Question: I am fetching JSON from URL using AsycTask, parsing it and displaying the data onto the listView. I also click the refresh button to once again fetch the JSON from URL for some updating. When i click the refresh button the following takes place;
1) adapter.clear() : clearing the listView's adapter to populate the new data.
2) Fetch JSON from url, parse and display the newly fetched data onto the listView.
3) Meanwhile when fetching the data, I show a progress dialog.
But when i click on the refresh button, the main UI thread freezes during the execution of AsynTask. I mean the refresh button looks pressed until the AsynTask finishes the job as shown below.

Here is my code:
'''
public class AndroidJSONParsingActivity extends SherlockActivity {
// JSON Node names
ArrayList<HashMap<String, String>> placeList = new ArrayList<HashMap<String, String>>();
private static final String TAG_PLACES = "places";
private static final String TAG_PLACE_NAME = "name";
private static final String TAG_PLACE_CATEGORY = "category";
private static final String TAG_PLACE_DISTANCE = "distance";
private static final String TAG_TRAVEL_TIME = "travel_time";
ListAdapter adapter;
public static Context con;
JSONArray places = null;
ListView list;
@Override
public void onCreate(Bundle savedInstanceState) {
super.onCreate(savedInstanceState);
setContentView(R.layout.main);
con = this;
list = (ListView) findViewById(R.id.listView1);
parseJSON();
}
@Override
public boolean onCreateOptionsMenu(Menu menu) {
MenuInflater inflater = getSupportMenuInflater();
inflater.inflate(R.menu.activity_main, menu);
MenuItem menu_item1 = menu.findItem(R.id.menu_item1);
menu_item1.setOnMenuItemClickListener(new OnMenuItemClickListener() {
@Override
public boolean onMenuItemClick(MenuItem item) {
Toast.makeText(getApplicationContext(), "refresh",
Toast.LENGTH_LONG).show();
placeList.clear();
parseJSON();
return false;
}
});
return true;
}
public void parseJSON() {
try {
placeList = new JSONParsingTask().execute().get();
} catch (InterruptedException e) {
// TODO Auto-generated catch block
e.printStackTrace();
} catch (ExecutionException e) {
// TODO Auto-generated catch block
e.printStackTrace();
}
adapter = new SimpleAdapter(this, placeList, R.layout.list_item,
new String[] { TAG_PLACE_NAME, TAG_PLACE_CATEGORY,
TAG_PLACE_DISTANCE, TAG_TRAVEL_TIME }, new int[] {
R.id.name, R.id.category, R.id.distance,
R.id.travel_time });
list.setAdapter(adapter);
list.setOnItemClickListener(new OnItemClickListener() {
@Override
public void onItemClick(AdapterView<?> parent, View view,
int position, long id) {
String name = ((TextView) view.findViewById(R.id.name))
.getText().toString();
String category = ((TextView) view.findViewById(R.id.category))
.getText().toString();
String distance = ((TextView) view.findViewById(R.id.distance))
.getText().toString();
String travel_time = ((TextView) view
.findViewById(R.id.travel_time)).getText().toString();
Intent in = new Intent(getApplicationContext(),
SingleMenuItemActivity.class);
in.putExtra(TAG_PLACE_NAME, name);
in.putExtra(TAG_PLACE_CATEGORY, category);
in.putExtra(TAG_PLACE_DISTANCE, distance);
in.putExtra(TAG_TRAVEL_TIME, travel_time);
startActivity(in);
}
});
}
}
class JSONParsingTask extends
AsyncTask<Void, Void, ArrayList<HashMap<String, String>>> {
public Boolean flag = false;
private static String url = "http://some - url";
// JSON Node names
private static final String TAG_PLACES = "places";
private static final String TAG_PLACE_NAME = "name";
private static final String TAG_PLACE_CATEGORY = "category";
private static final String TAG_PLACE_DISTANCE = "distance";
private static final String TAG_TRAVEL_TIME = "travel_time";
ListAdapter adapter;
JSONParser jParser;
ListView list;
static ArrayList<HashMap<String, String>> placeList = new ArrayList<HashMap<String, String>>();
JSONArray places = null;
ProgressDialog JSONParsingDialog = new ProgressDialog(
AndroidJSONParsingActivity.con);
@Override
protected void onPreExecute() {
JSONParsingDialog.setMessage("Preparing data...");
JSONParsingDialog.setCanceledOnTouchOutside(false);
JSONParsingDialog.setCancelable(false);
JSONParsingDialog.show();
}
@Override
protected ArrayList<HashMap<String, String>> doInBackground(Void... params) {
JSONParser jParser = new JSONParser();
final JSONObject json = jParser.getJSONFromUrl(url);
try {
places = json.getJSONArray(TAG_PLACES);
for (int i = 0; i < places.length(); i++) {
JSONObject c = places.getJSONObject(i);
String name = c.getString(TAG_PLACE_NAME);
String category = c.getString(TAG_PLACE_CATEGORY);
String distance = c.getString(TAG_PLACE_DISTANCE);
String travel_time = c.getString(TAG_TRAVEL_TIME);
HashMap<String, String> map = new HashMap<String, String>();
map.put(TAG_PLACE_NAME, name);
map.put(TAG_PLACE_CATEGORY, category);
map.put(TAG_PLACE_DISTANCE, distance);
map.put(TAG_TRAVEL_TIME, travel_time);
placeList.add(map);
}
} catch (JSONException e) {
e.printStackTrace();
}
return placeList;
}
@Override
protected void onPostExecute(ArrayList<HashMap<String, String>> result) {
// TODO Auto-generated method stub
super.onPostExecute(result);
JSONParsingDialog.dismiss();
}
}
'''
All i need is, when i click on the refresh button, it should be smooth and should not freeze until the AsynTask is completed. Any idea how can i do this?
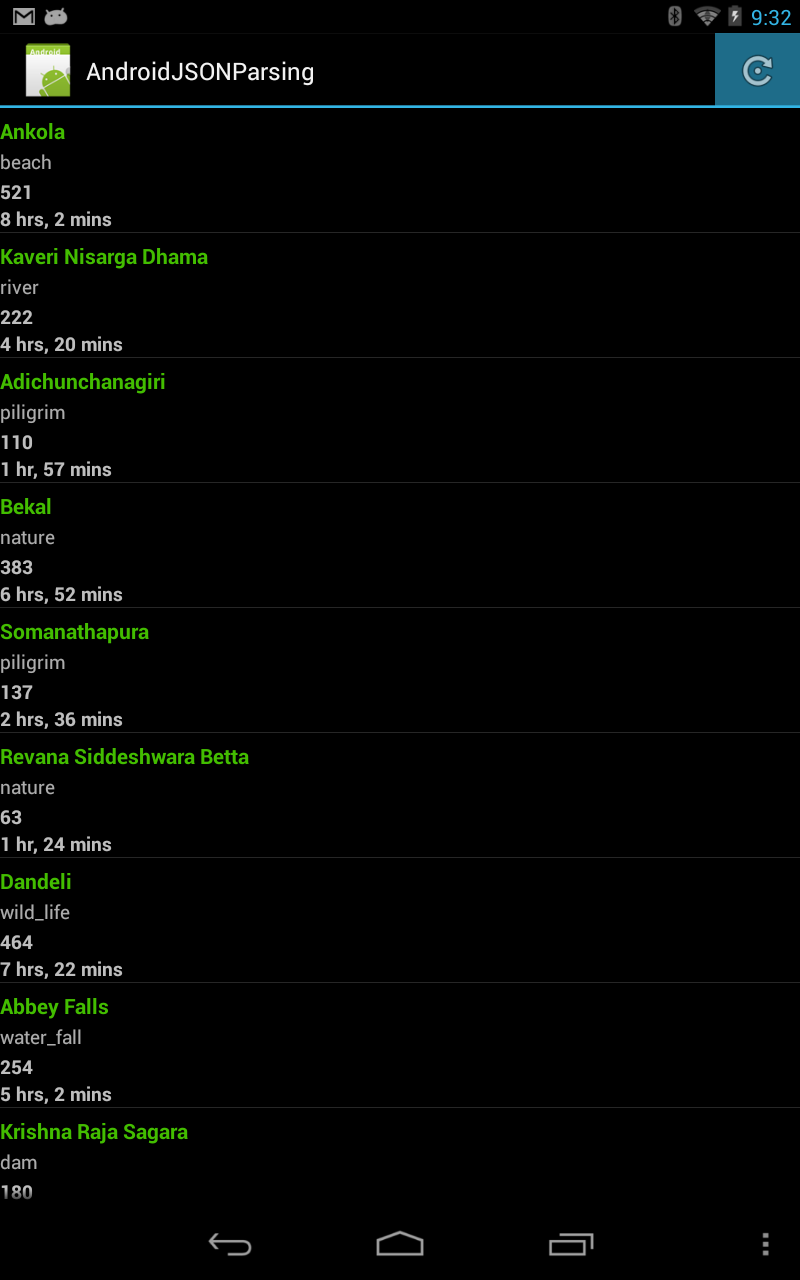
Answer: use
'''
new JSONParsingTask().execute();
'''
.get() blocks the caller thread.
more info: <URL>